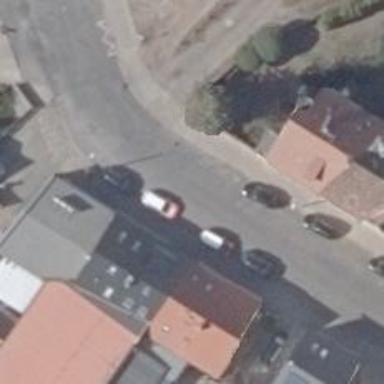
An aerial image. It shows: Residential road with asphalt surface and sidewalks on both sides.